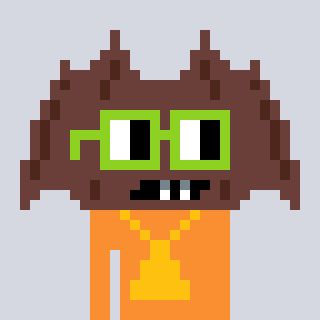
a pixel art character with square light green glasses, a bat-shaped head and a orange-colored body on a cool background